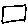
Label: square